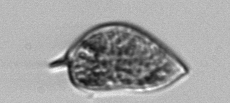
Label: Prorocentrum_micans